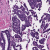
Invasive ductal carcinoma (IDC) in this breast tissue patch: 1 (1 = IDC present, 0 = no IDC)